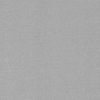
Label: dusty